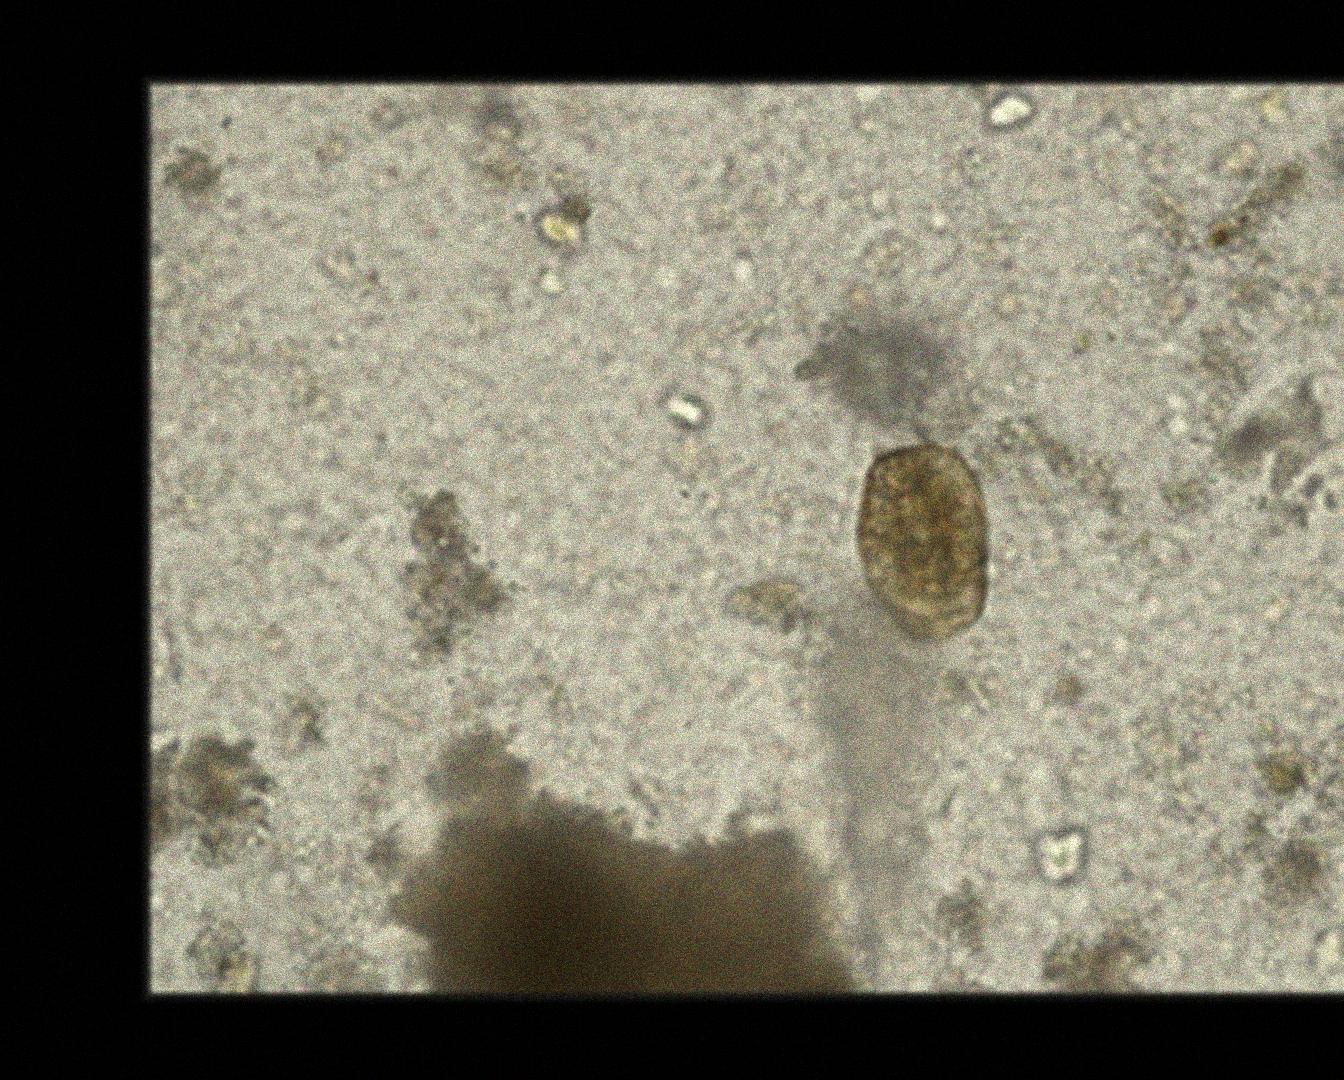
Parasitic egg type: Paragonimus spp